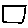
Label: square